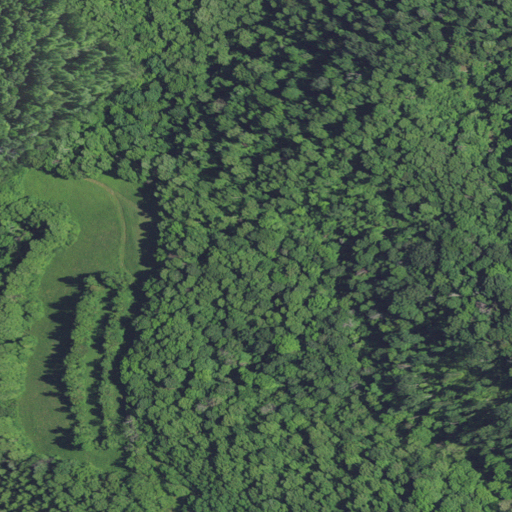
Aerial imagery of mountain in Kentucky named Pittman Hill containing deciduous forest and mixed forest